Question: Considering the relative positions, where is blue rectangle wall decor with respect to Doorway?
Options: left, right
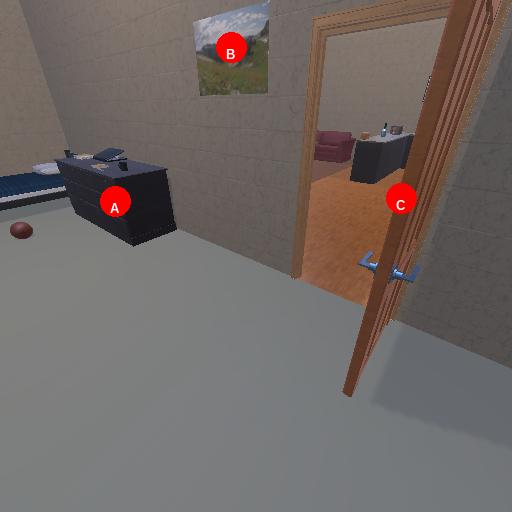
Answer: left